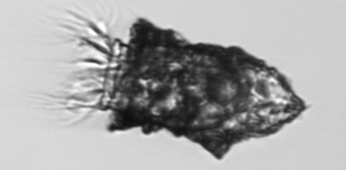
Label: Tintinnopsis